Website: lowes
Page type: customer-info-address
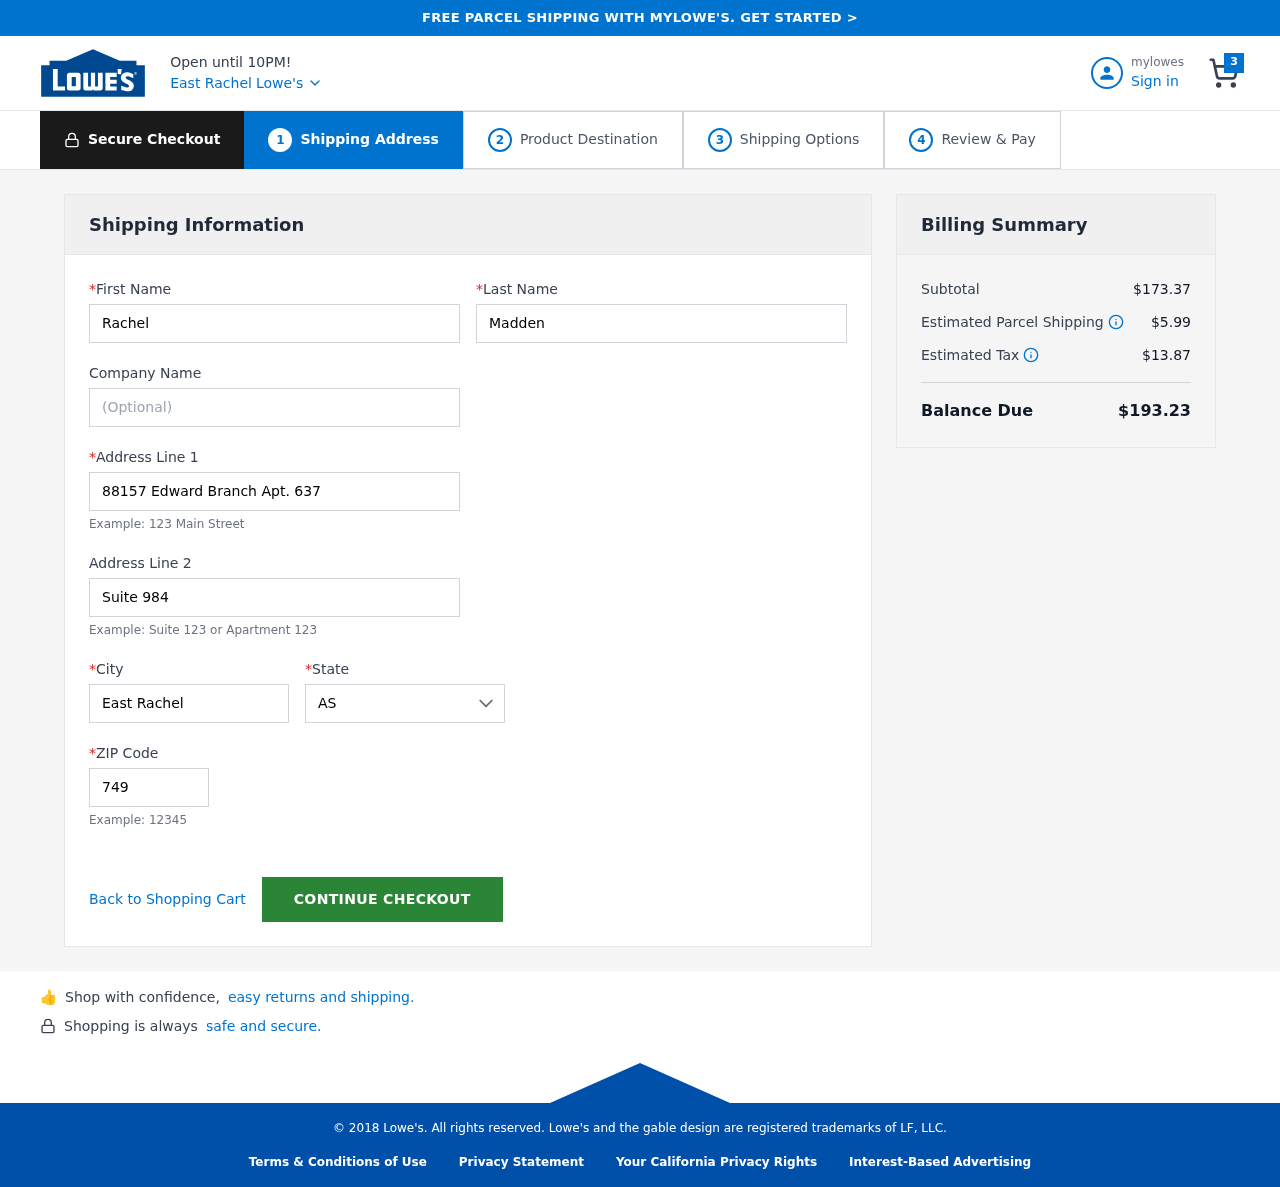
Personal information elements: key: PII_CITY
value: East Rachel
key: PII_FIRSTNAME
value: Rachel
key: PII_LASTNAME
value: Madden
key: PII_POSTCODE
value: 74988
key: PII_STATE
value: AS
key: PII_STREET
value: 88157 Edward Branch Apt. 637
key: PII_STREET2
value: Suite 984
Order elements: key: ORDER_NUM_ITEMS
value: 3
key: ORDER_SUBTOTAL
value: $173.37
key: ORDER_SHIPPING_COST
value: $5.99
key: ORDER_TAX
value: $13.87
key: ORDER_TOTAL
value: $193.23